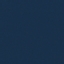
Land use / land cover: SeaLake